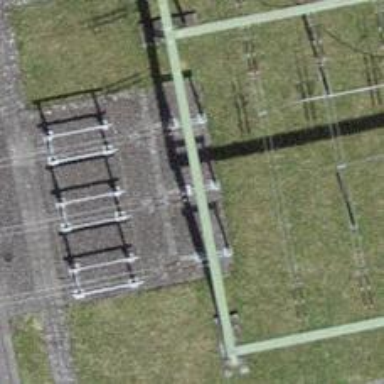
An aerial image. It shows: Switch used for power control.